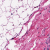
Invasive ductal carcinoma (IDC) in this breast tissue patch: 0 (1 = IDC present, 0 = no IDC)